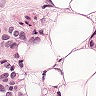
Metastatic tissue present: yes